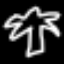
Label: palm tree